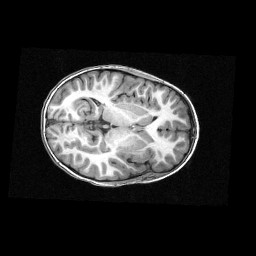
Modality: T1w
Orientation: axial
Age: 8
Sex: male
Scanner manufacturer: siemens
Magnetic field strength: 3 T
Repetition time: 2.3 s
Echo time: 0.00336 s